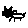
Label: cat